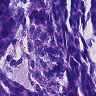
Metastatic tissue present: no